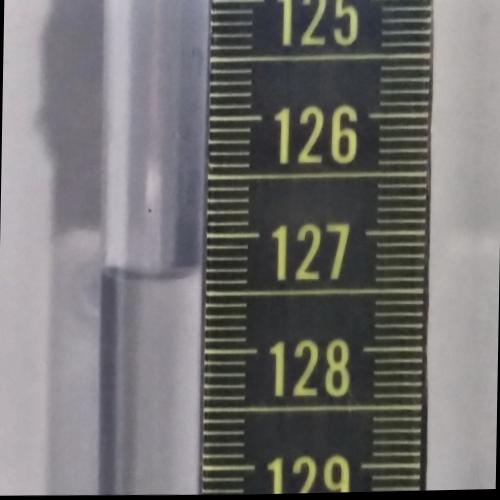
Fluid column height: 127.3 cm